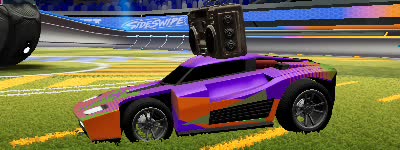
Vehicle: breakout